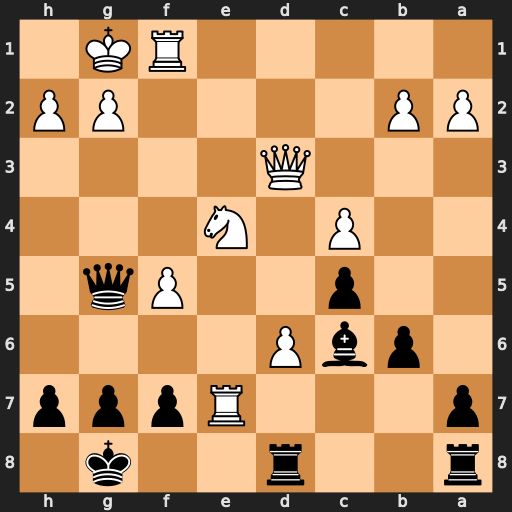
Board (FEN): r2r2k1/p3Rppp/1pbP4/2p2Pq1/2P1N3/3Q4/PP4PP/5RK1
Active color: b
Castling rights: -
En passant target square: -
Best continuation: Qxe7 dxe7 Rxd3